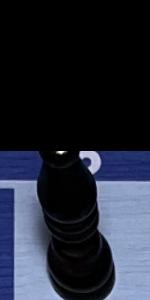
Label: Bishop_Black